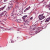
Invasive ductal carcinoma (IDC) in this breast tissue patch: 1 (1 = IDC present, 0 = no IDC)